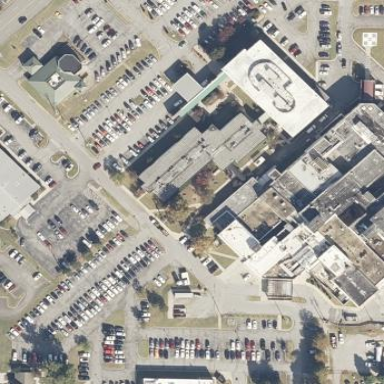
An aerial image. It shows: Hospital.